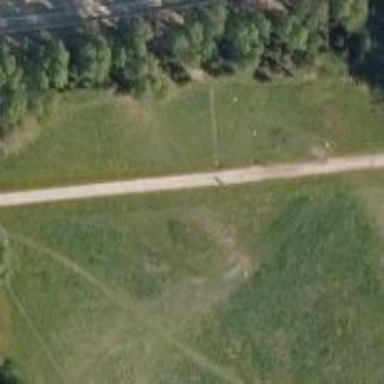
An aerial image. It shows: Disc golf hole.